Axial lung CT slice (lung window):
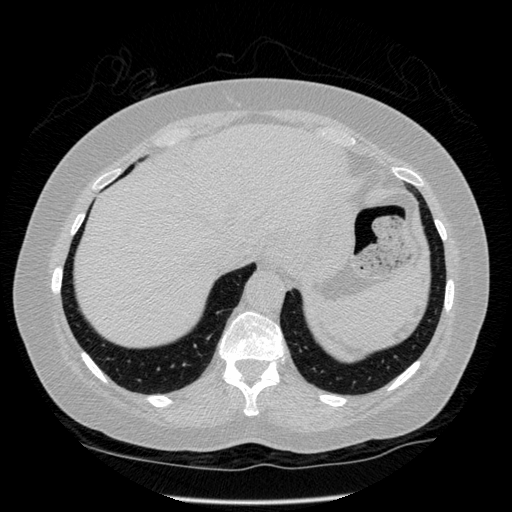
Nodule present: no